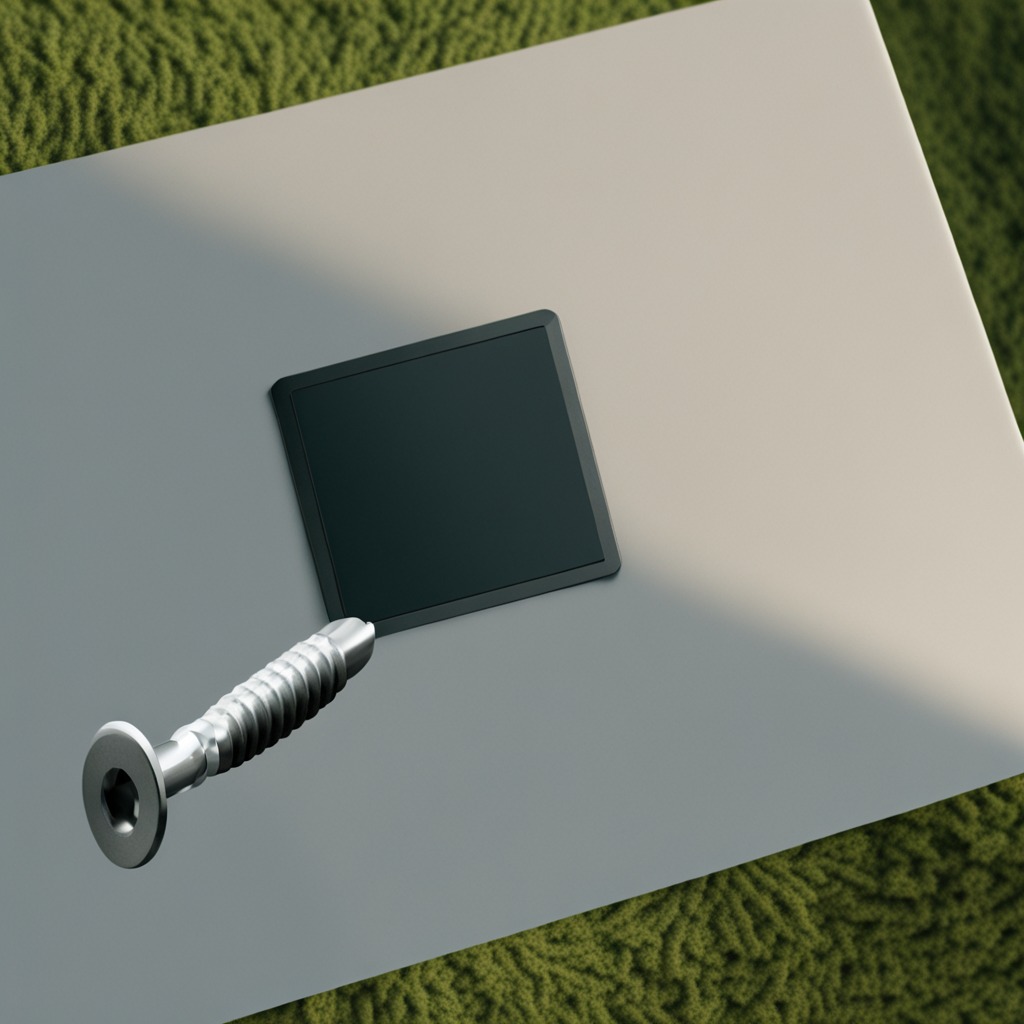
A metal screw lying on a textured surface.